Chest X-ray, PA view. Patient: 30 years old, sex F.
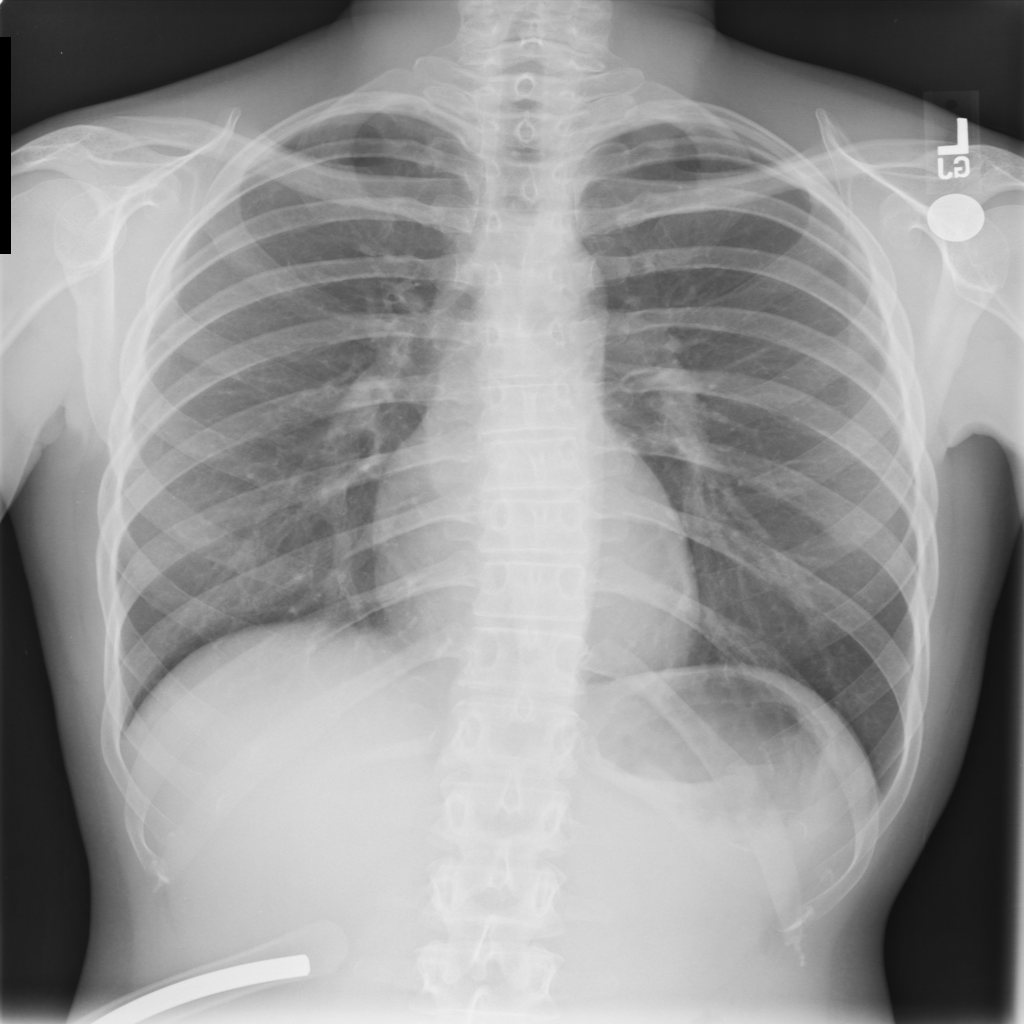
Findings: No Finding